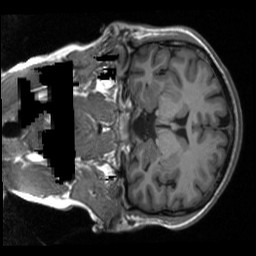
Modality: T1w
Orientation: coronal